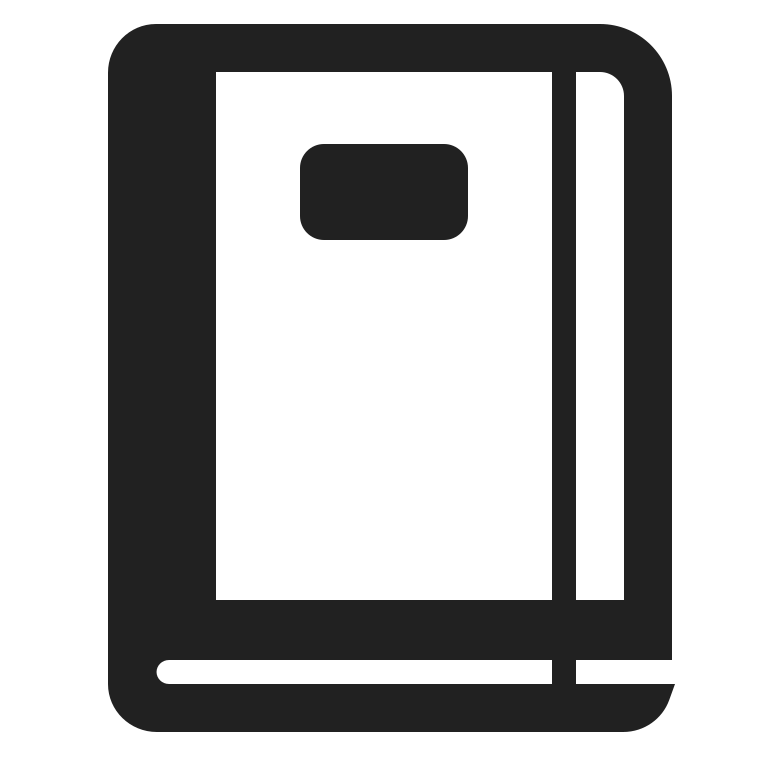
notebook high contrast